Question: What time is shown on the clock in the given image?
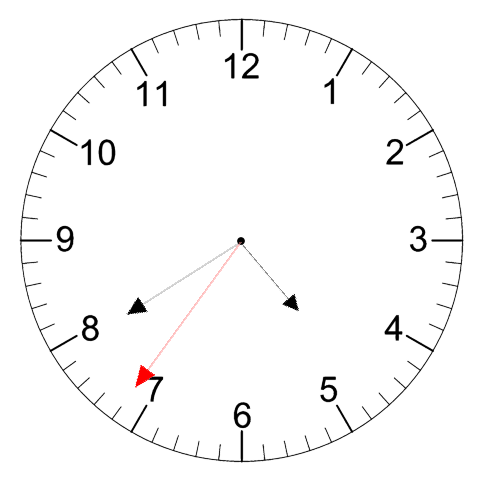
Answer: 04:39:36